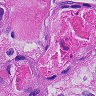
Metastatic tissue present: yes